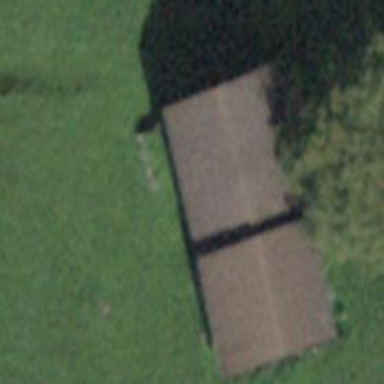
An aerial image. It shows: Stable.